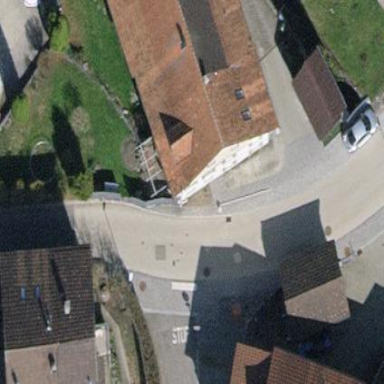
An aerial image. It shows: Terrace building.